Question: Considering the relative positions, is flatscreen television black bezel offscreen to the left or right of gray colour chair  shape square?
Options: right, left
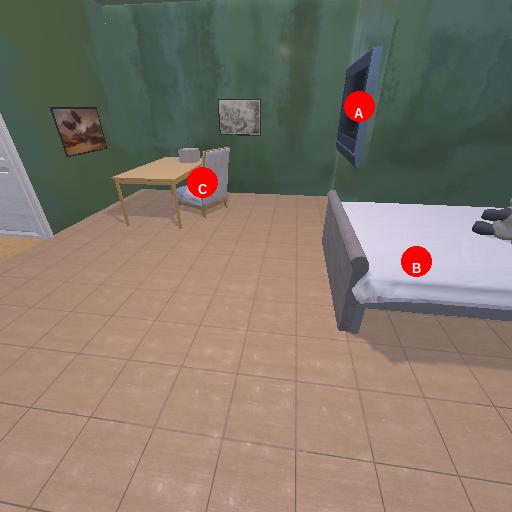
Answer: right